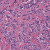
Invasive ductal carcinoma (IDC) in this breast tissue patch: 1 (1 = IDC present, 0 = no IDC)